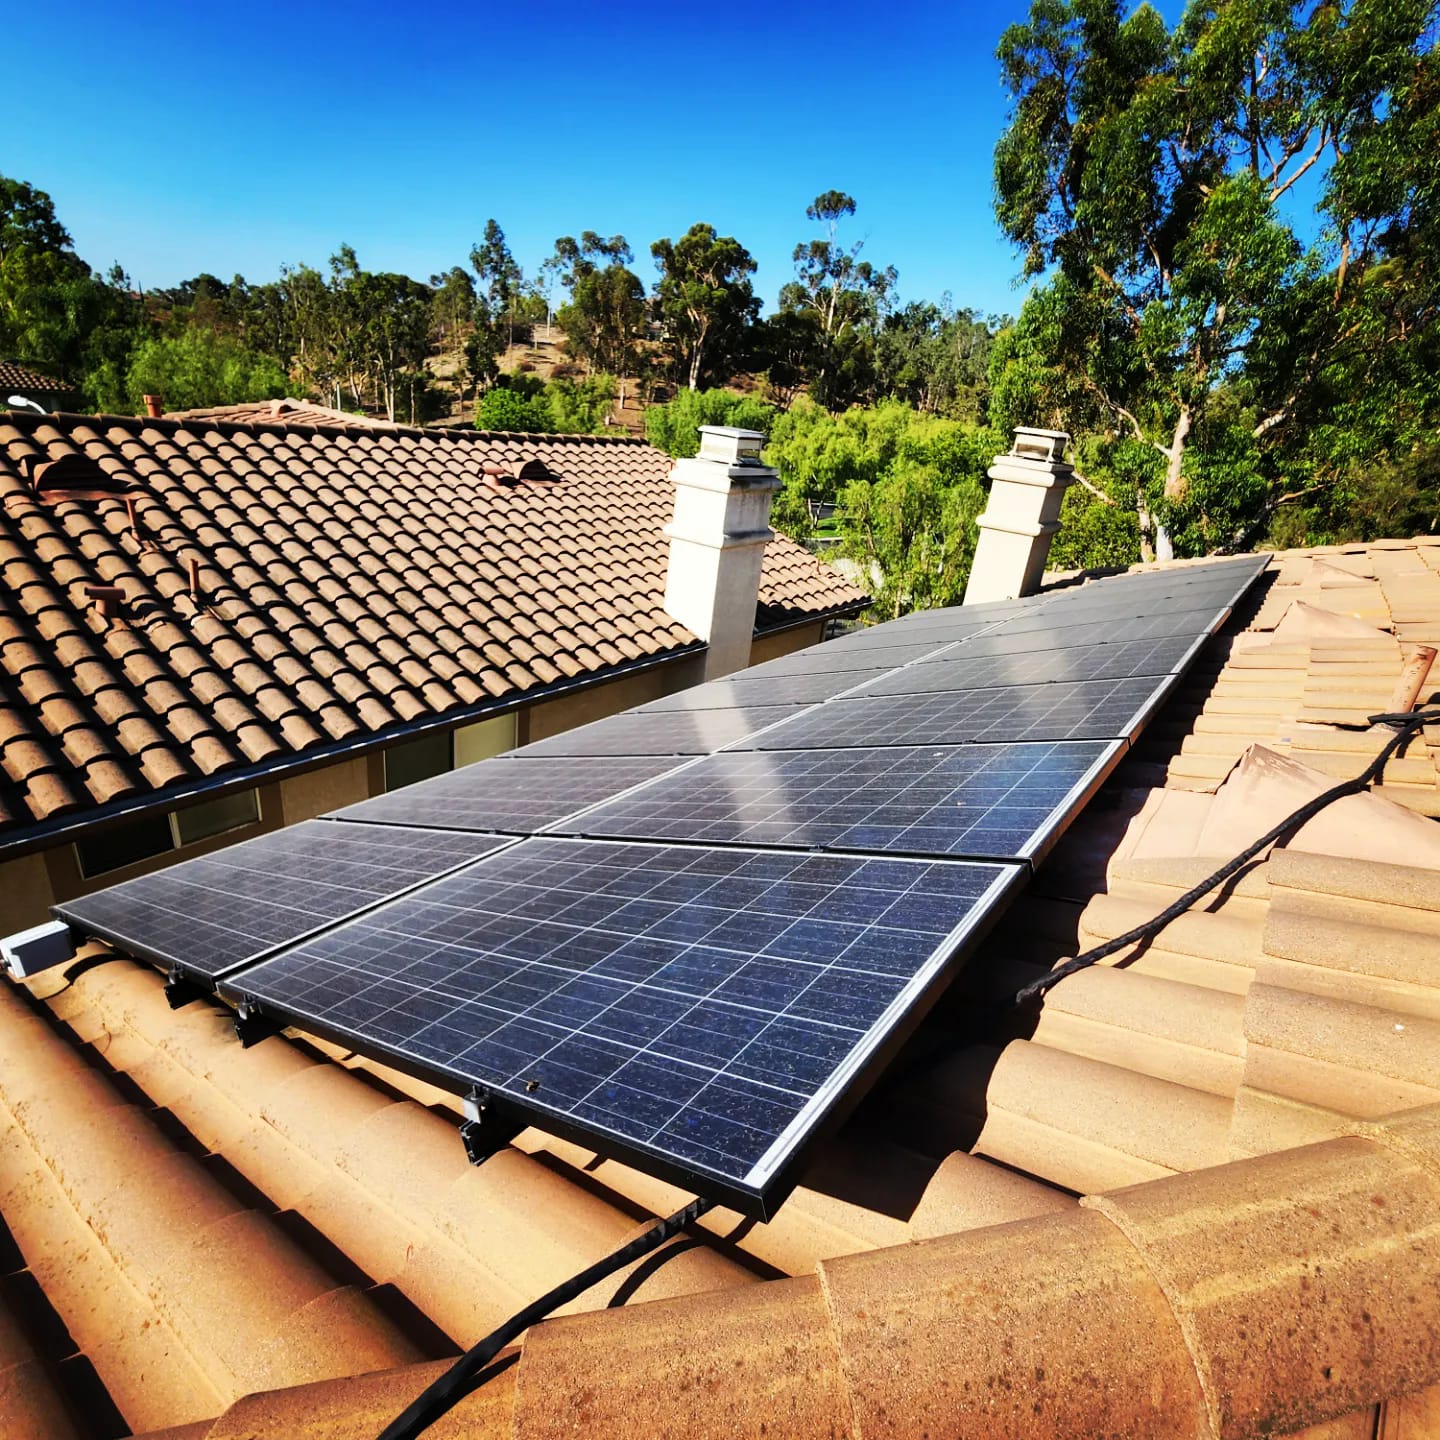
Label: Dusty